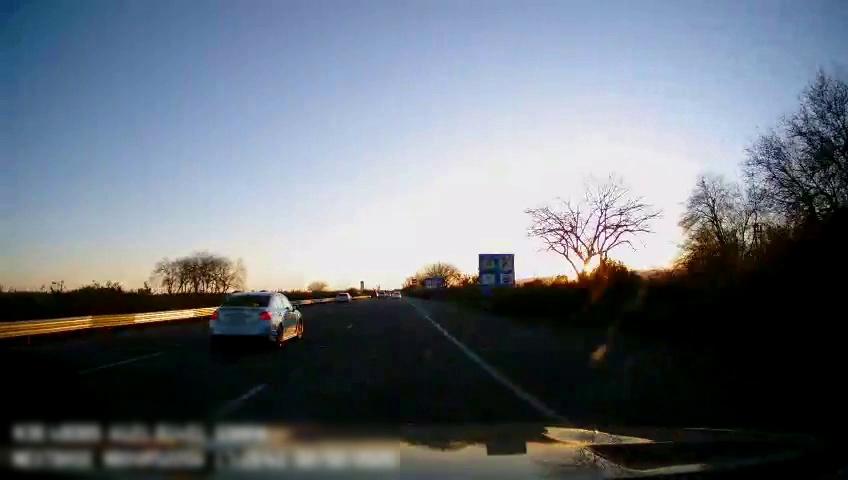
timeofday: Day
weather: Sunny
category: Drivable Space
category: Vehicles | SUV
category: Vehicles | Car
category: Lanes | Alternate Lane
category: Lanes | Alternate Lane
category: Lanes | Current Lane
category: Lanes | Alternate Lane
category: Traffic | Signs
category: Traffic | Signs